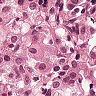
Metastatic tissue present: yes